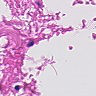
Metastatic tissue present: no